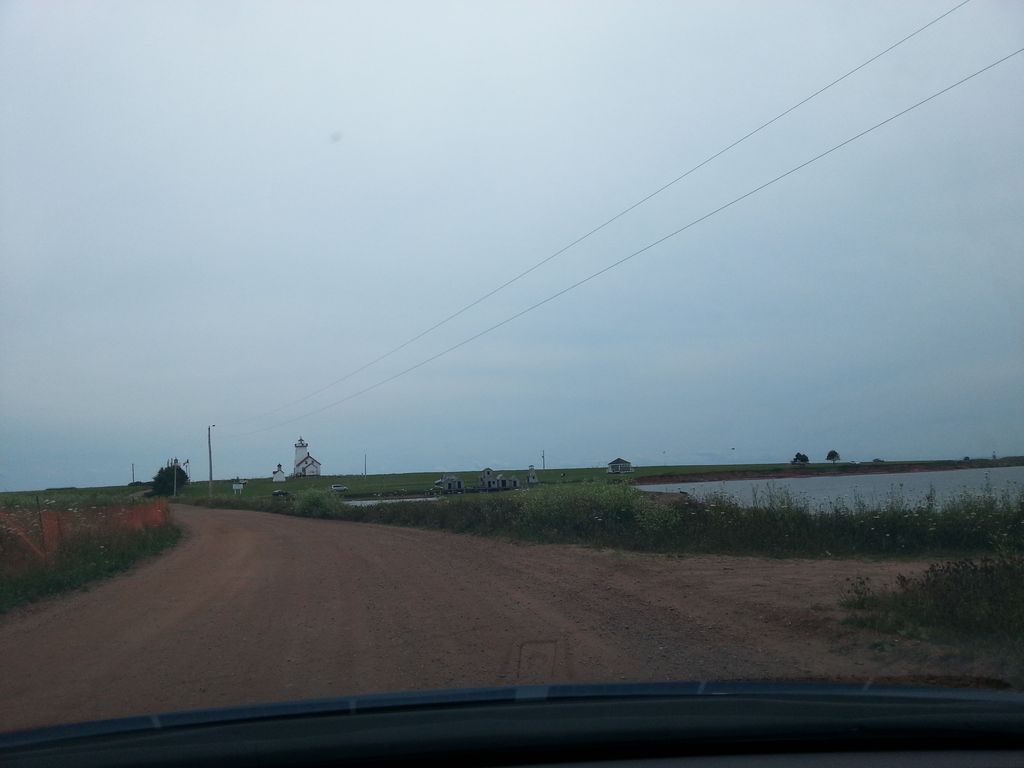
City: charlottetown